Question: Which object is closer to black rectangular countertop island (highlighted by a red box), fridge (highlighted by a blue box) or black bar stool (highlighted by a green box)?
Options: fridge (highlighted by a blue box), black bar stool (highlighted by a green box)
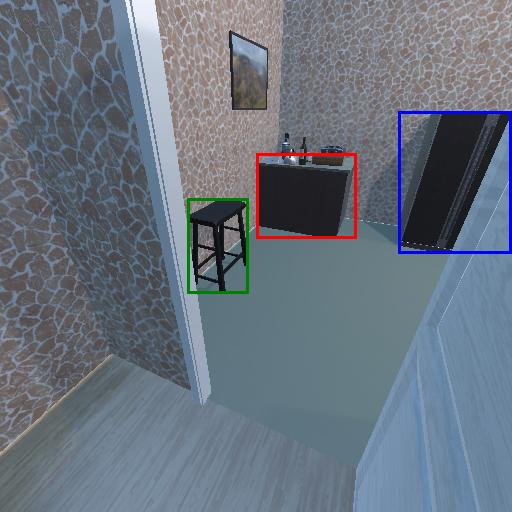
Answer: fridge (highlighted by a blue box)